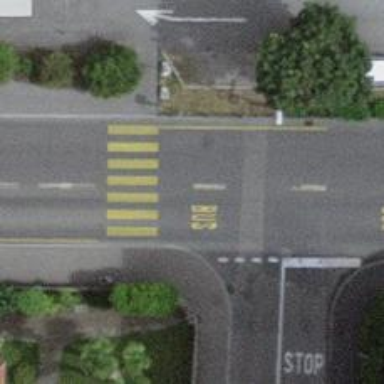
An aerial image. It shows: Zebra crossing on the road.